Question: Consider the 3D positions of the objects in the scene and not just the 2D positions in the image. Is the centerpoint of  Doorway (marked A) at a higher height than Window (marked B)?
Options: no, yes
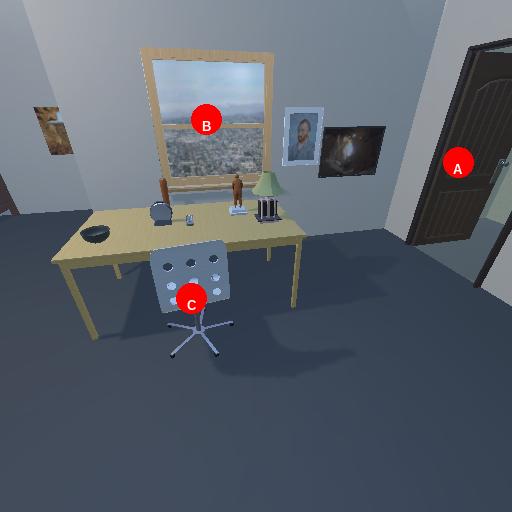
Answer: no